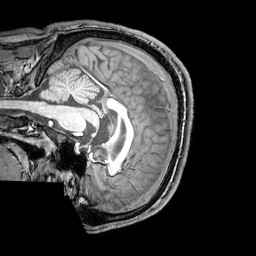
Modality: T1w
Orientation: sagittal
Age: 24
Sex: male
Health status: healthy
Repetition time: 0.081 s
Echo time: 0.037 s